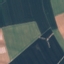
Land use / land cover class: AnnualCrop